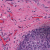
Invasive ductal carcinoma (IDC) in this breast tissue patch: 0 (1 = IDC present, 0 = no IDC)